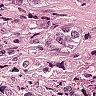
Metastatic tissue present: yes